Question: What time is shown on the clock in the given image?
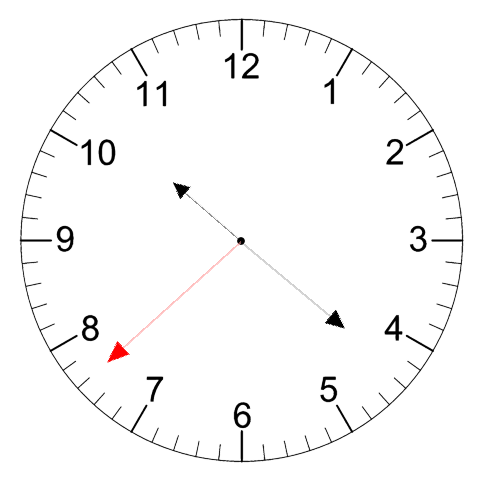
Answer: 10:21:38